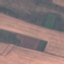
Land use / land cover class: AnnualCrop